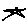
Label: star